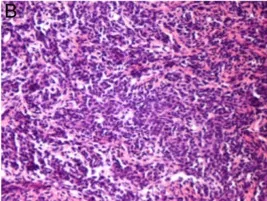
Histology of the retroperitoneal mass. (B) Spindle cells with atypical nuclei (100x magnification).
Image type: pathology (h&e)